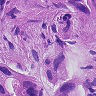
Metastatic tissue present: yes